Question: There are many resources online about JavaScript prototyping and inheritance. Most of which use code similar to this:
'''
function Base() {}
function Sub() {}
'''
with inheritance implemented like this:
'''
Sub.prototype = new Base();
'''
But I am wondering what is wrong with inheritance implemented this way instead:
'''
Sub.prototype = Base.prototype;
'''
It seems like the second is working just as well. The only two differences that I've spotted (which IMO are advantages of the second approach) are:
- 'Base'- '__proto__'
The latter is illustrated in below code snippet:
'''
function Base(){}
Base.prototype.bogus = function(){};
function SubNew(){}
function SubProto(){}
SubNew.prototype = new Base();
SubProto.prototype = Base.prototype;
var sn = new SubNew();
var sp = new SubProto();
console.log(sn);
console.log(sp);
'''
gives:

But I'm under the impression that I'm missing some very important point here. My question is: what is the case against the second approach?
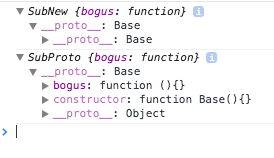
Answer: When you use the same prototype, you are not inheriting anything, you are just making another type that is a copy of the first.
If you put anything in the base type object, it won't be inherited if you just get the prototype:
'''
function Base(){
this.answer = 42;
}
function SubNew(){}
function SubProto(){}
SubNew.prototype = new Base();
SubProto.prototype = Base.prototype;
var sn = new SubNew();
var sp = new SubProto();
// show result in StackOverflow snippet
document.writeln(sn.answer);
document.writeln(sp.answer);
'''